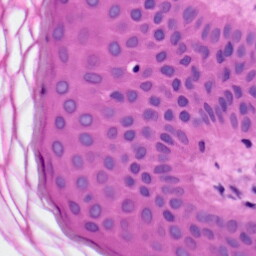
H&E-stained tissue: Skin